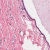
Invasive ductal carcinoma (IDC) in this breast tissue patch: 0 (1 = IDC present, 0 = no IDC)